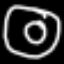
Label: donut